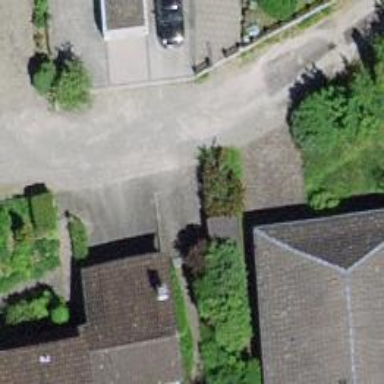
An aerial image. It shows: Unpaved driveway with service road designation.